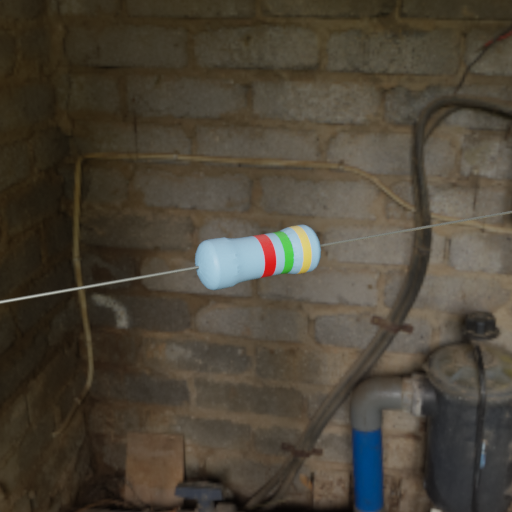
Resistor colour bands (in order): red, green, gold